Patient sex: M
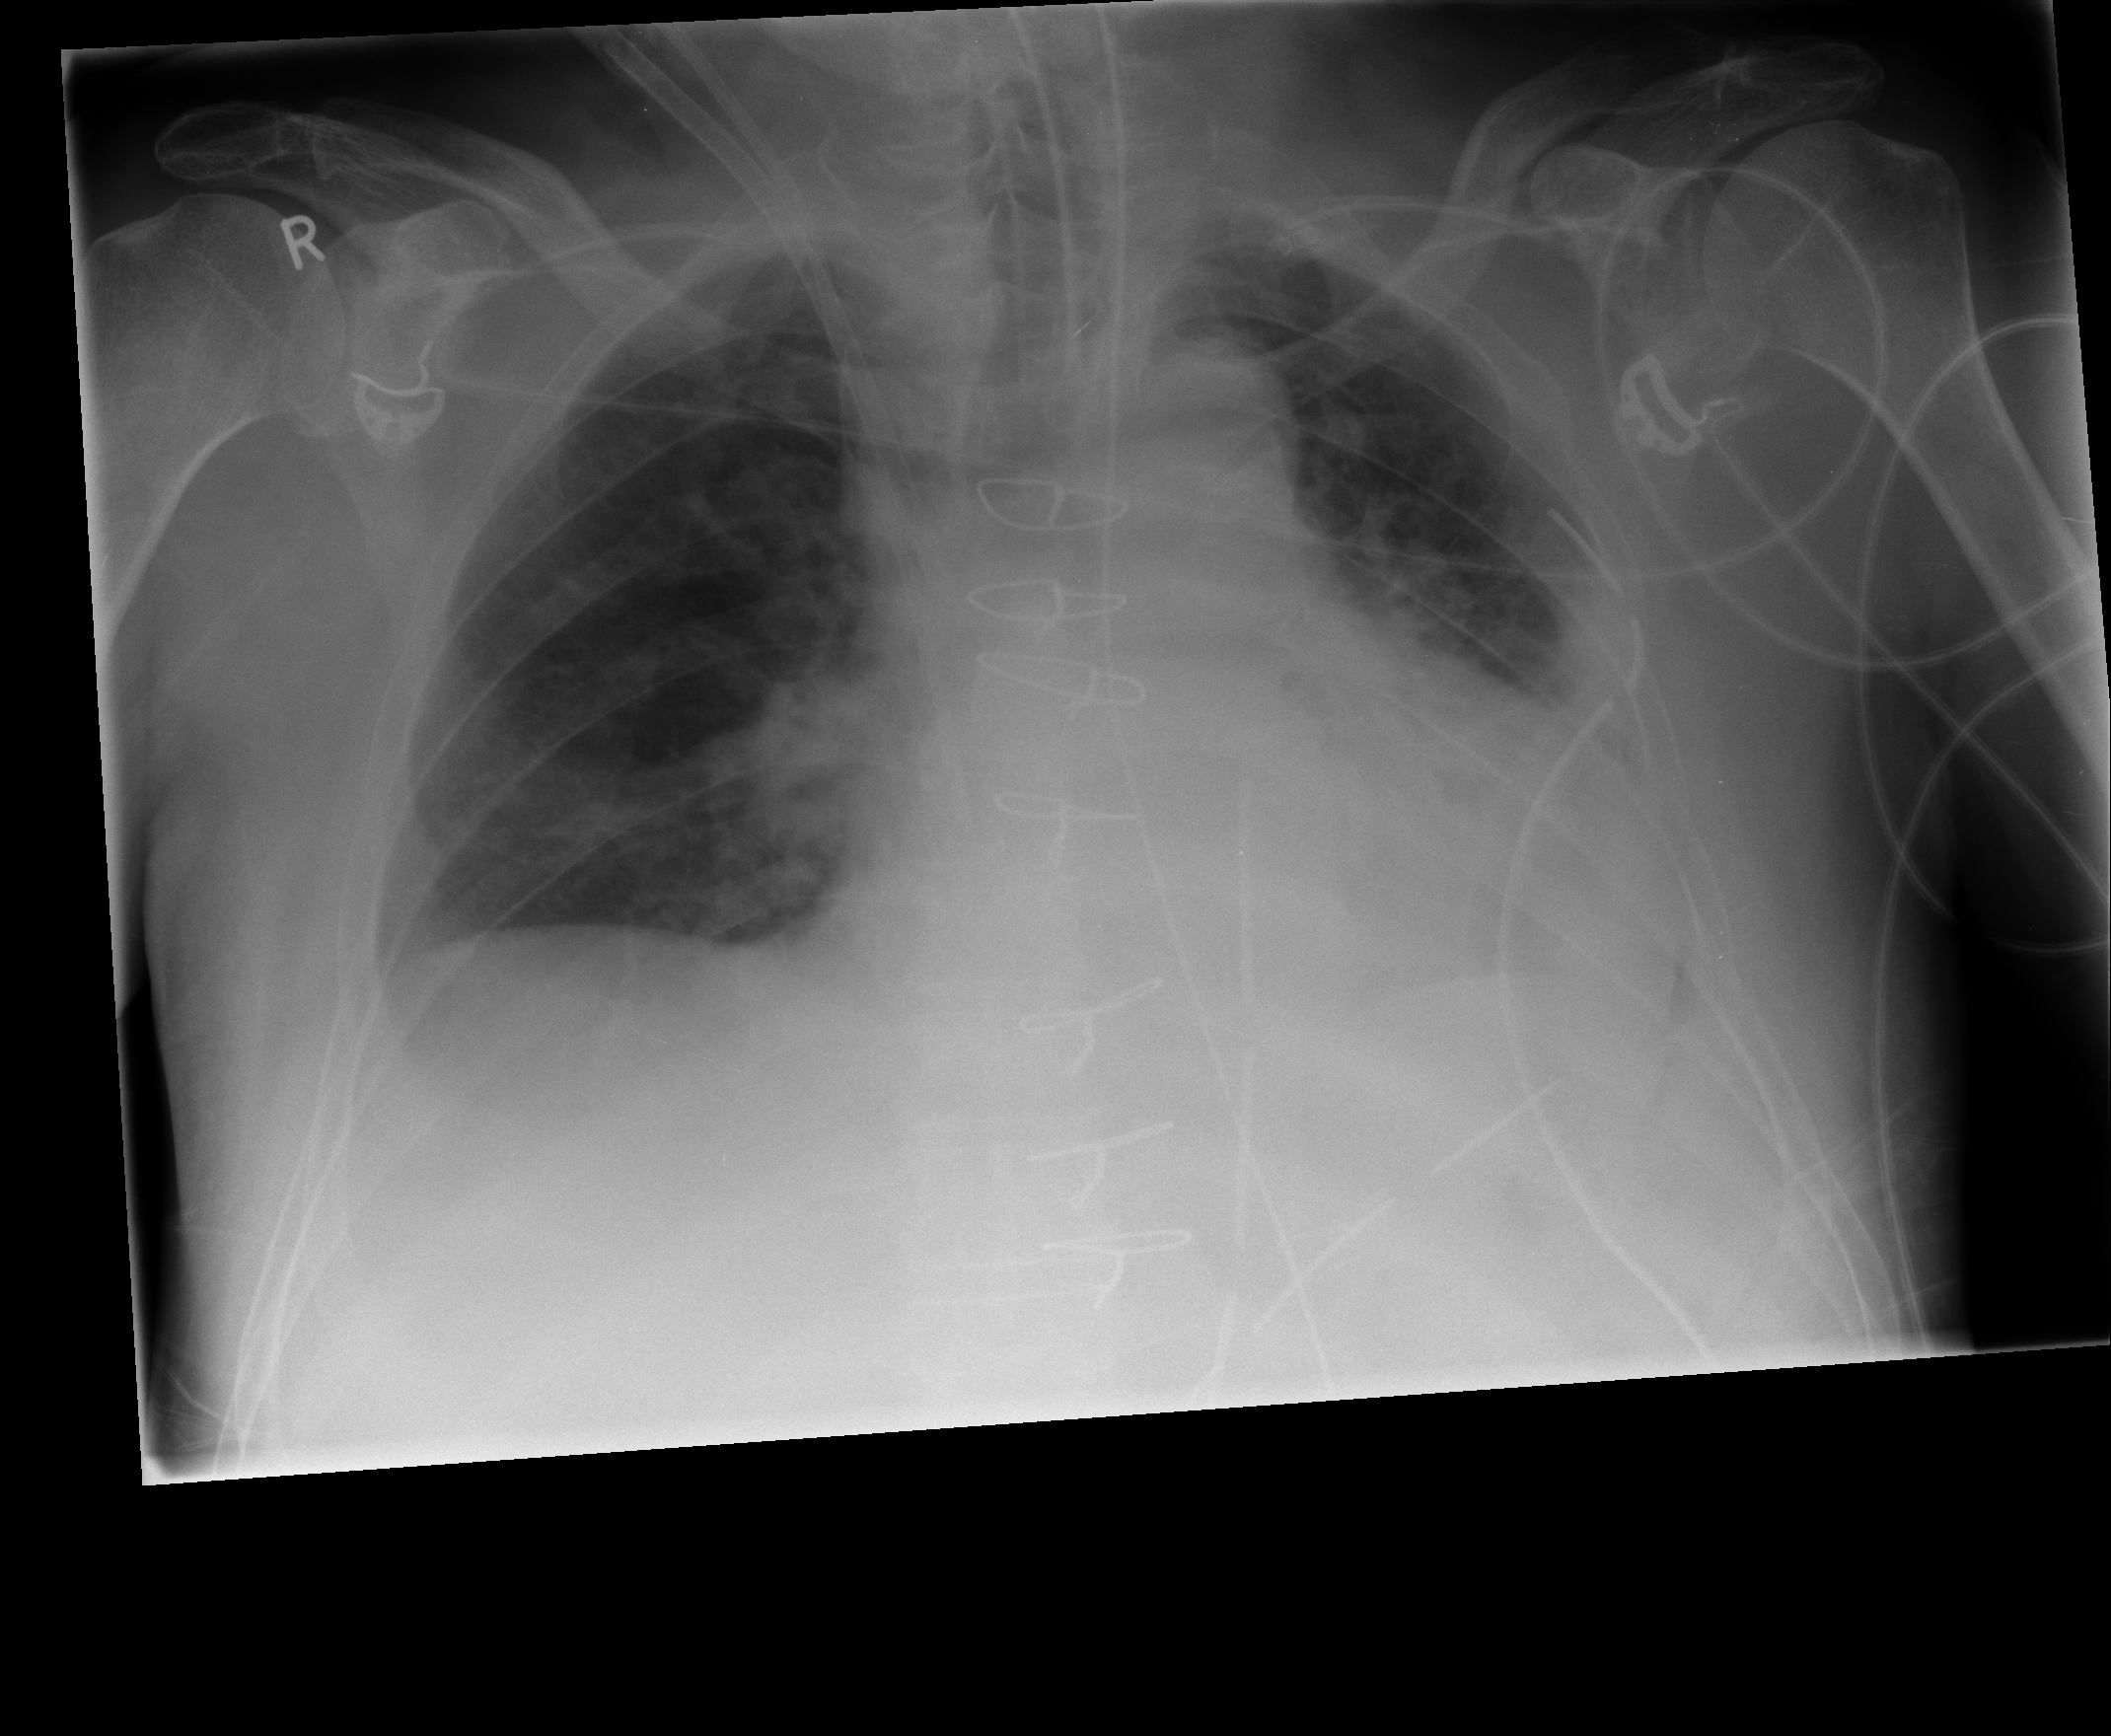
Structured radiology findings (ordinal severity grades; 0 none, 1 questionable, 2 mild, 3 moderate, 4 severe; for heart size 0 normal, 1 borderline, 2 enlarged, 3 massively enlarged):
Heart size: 2
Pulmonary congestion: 2
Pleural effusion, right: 0
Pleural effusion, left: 2
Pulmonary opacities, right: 0
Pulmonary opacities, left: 0
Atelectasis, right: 2
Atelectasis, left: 1